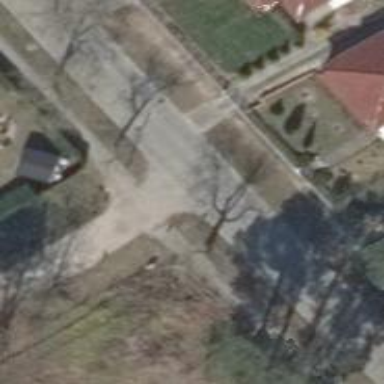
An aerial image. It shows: Uncontrolled road crossing.